八年级 · 组合几何学
, 在 $\triangle A B C$ 中, $\angle A=52^{\circ}, \angle A B C$ 与 $\angle A C B$ 的平分线交于点 $D_{1}$,

$\angle A B D_{1}$ 与 $\angle A C D_{1}$ 的平分线交于点 $D_{2} \cdots \cdots$ 依此类推, $\angle B D_{i} C$ 的度数是

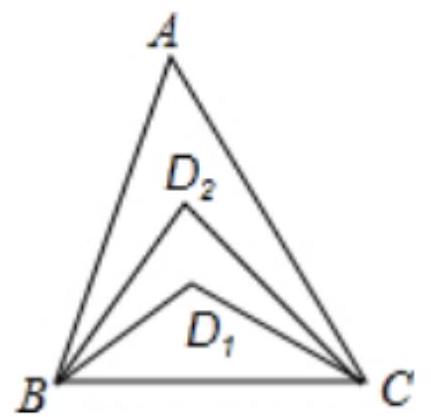
答案: 6^{\circ}$